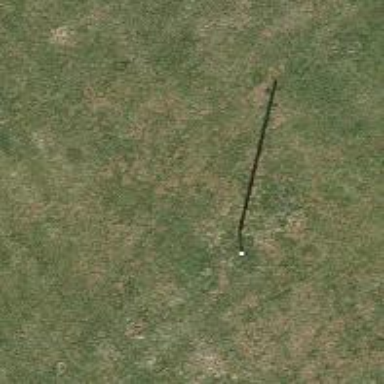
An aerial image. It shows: Power pole.